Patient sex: F
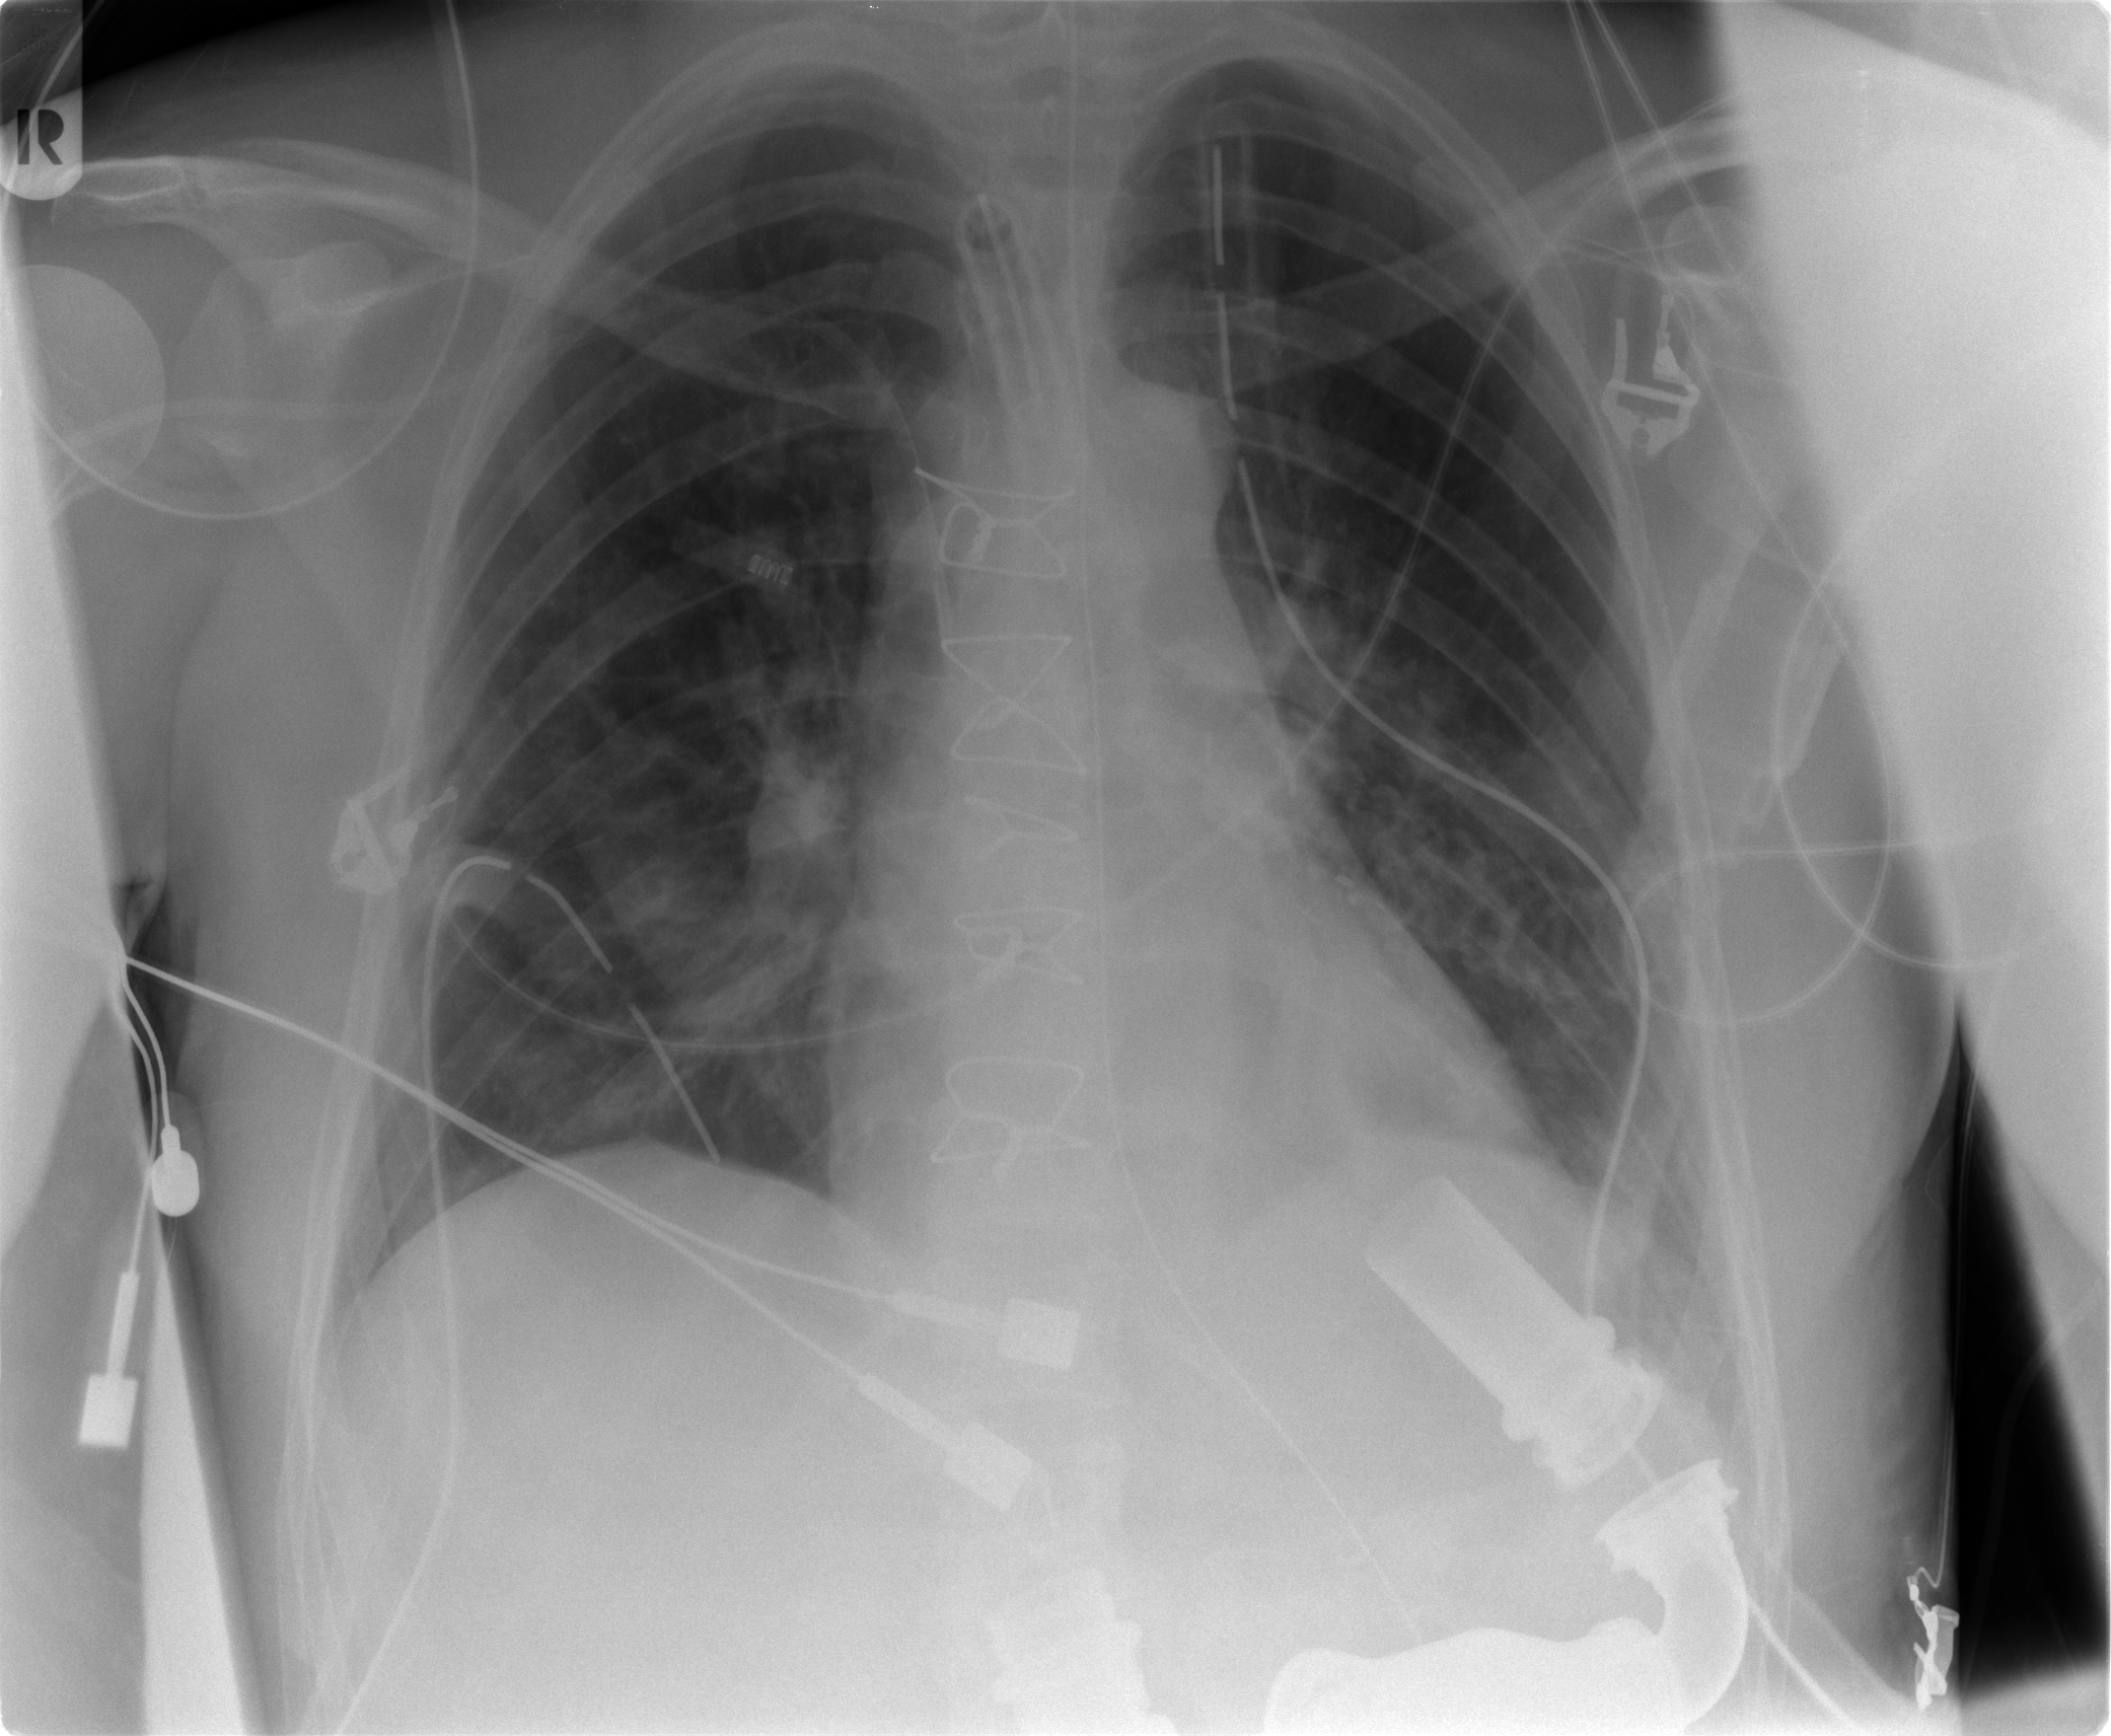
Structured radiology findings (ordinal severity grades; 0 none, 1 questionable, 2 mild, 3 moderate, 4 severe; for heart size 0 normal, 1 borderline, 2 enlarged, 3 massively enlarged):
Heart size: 0
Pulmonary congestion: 2
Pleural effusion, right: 0
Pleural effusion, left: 1
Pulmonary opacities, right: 1
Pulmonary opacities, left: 0
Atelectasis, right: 1
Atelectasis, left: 2